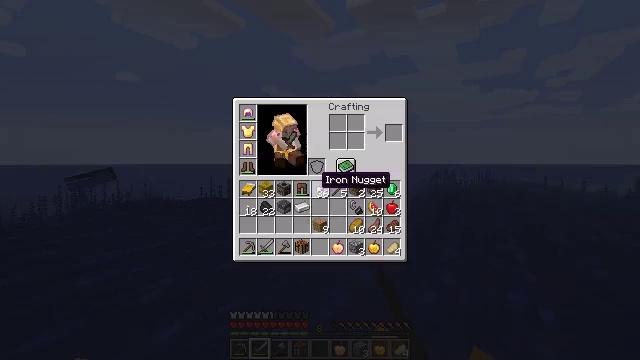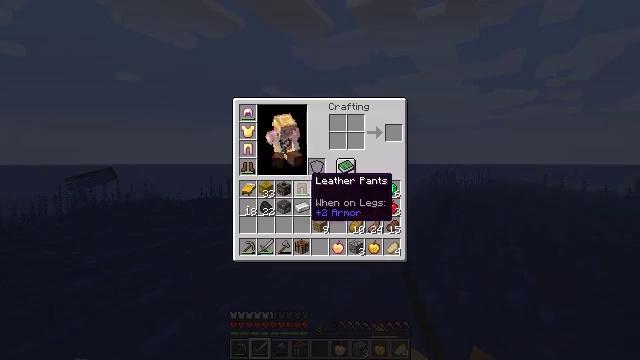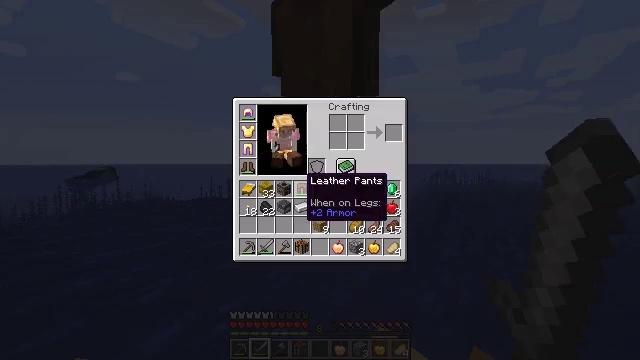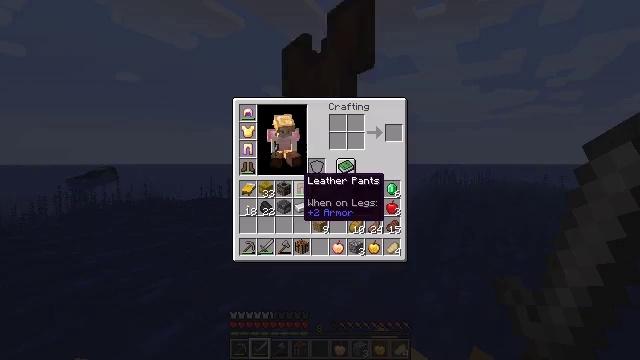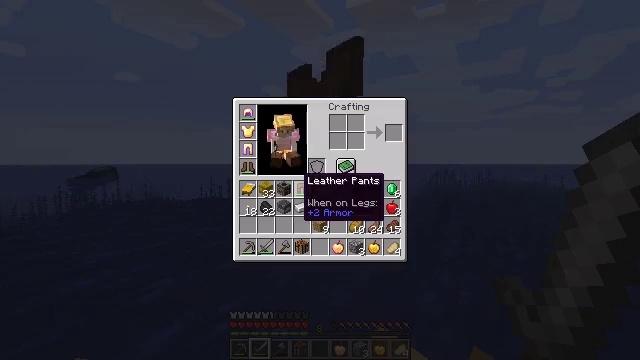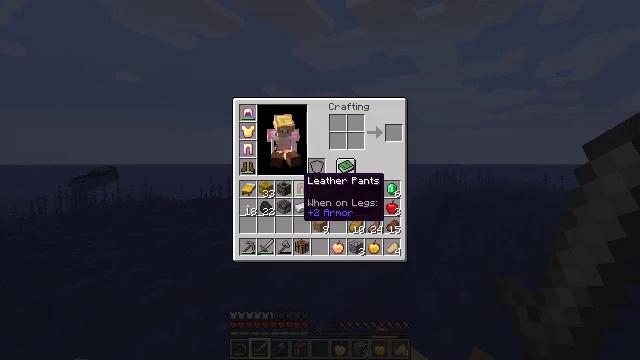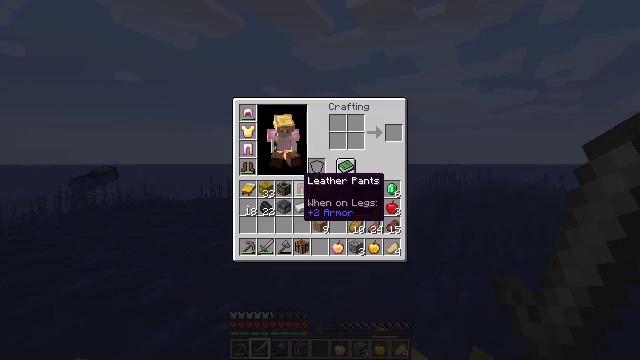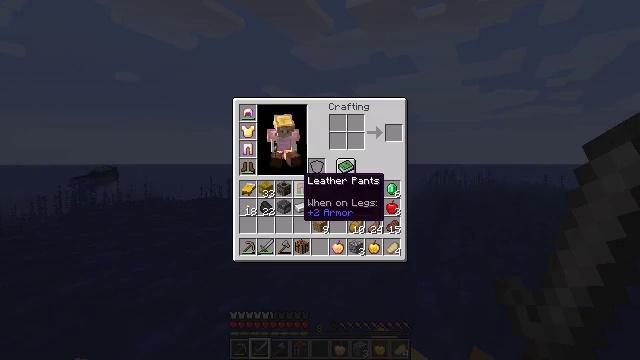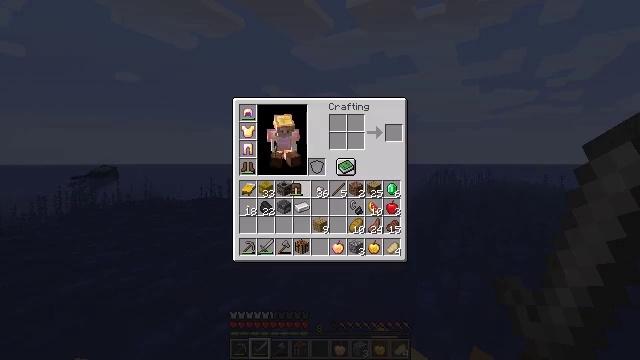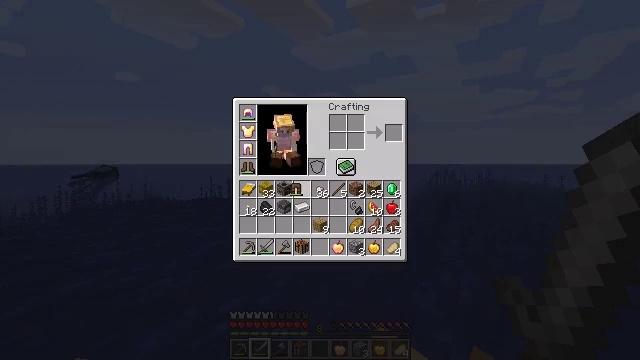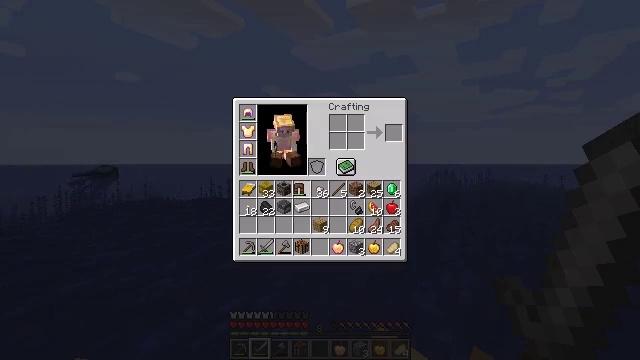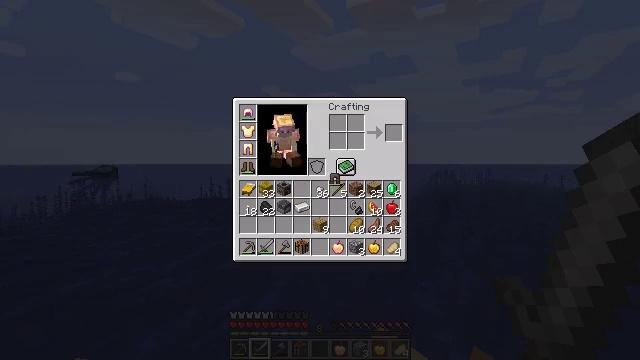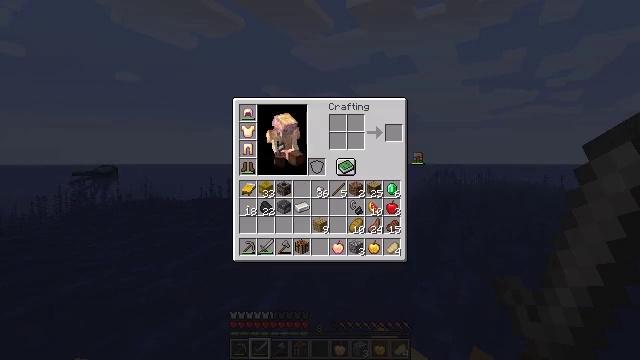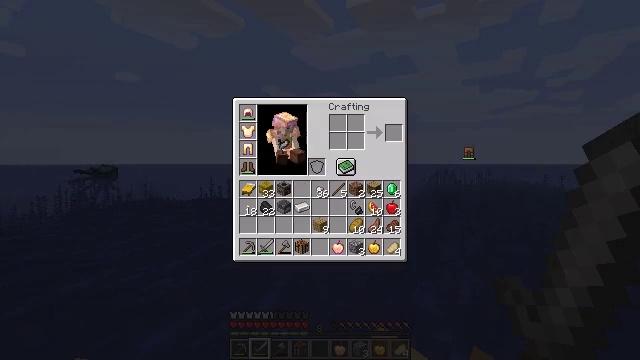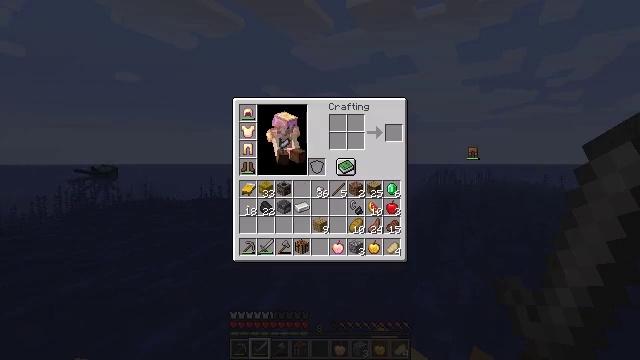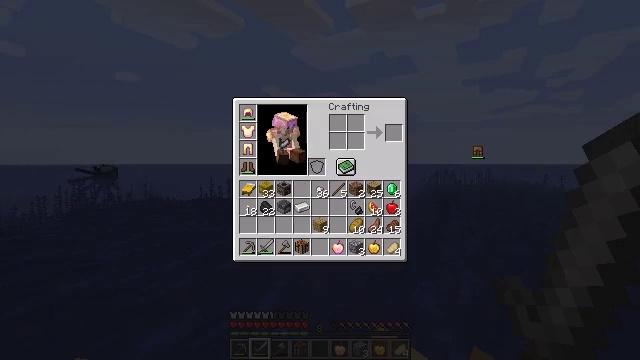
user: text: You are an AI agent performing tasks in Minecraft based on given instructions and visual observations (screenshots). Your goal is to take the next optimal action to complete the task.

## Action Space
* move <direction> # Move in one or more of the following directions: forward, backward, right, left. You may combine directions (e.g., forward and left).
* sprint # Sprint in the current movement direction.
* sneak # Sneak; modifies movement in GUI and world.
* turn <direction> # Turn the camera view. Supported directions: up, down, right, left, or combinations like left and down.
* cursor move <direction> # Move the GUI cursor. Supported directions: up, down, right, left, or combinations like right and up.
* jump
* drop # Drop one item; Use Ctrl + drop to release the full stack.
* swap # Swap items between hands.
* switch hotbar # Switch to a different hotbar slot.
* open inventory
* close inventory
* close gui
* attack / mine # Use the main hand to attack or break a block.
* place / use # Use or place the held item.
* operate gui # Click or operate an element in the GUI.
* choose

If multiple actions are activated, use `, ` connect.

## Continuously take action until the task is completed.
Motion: motion action
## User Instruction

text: Remove leather leggings from the inventory.
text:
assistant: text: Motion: cursor move left, open gui
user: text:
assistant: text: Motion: no_op
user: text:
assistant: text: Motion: no_op
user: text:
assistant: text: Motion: no_op
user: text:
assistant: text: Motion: no_op
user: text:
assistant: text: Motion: no_op
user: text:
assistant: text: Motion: no_op
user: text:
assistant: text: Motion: operate gui
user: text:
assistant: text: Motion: operate gui
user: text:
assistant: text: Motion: no_op
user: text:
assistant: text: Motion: cursor move right and up
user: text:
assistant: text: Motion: cursor move right and up
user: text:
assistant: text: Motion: cursor move right
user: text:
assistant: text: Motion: no_op
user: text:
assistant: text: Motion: no_op
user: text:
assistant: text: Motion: no_op
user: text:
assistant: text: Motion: no_op
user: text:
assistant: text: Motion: no_op
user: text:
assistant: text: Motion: operate gui
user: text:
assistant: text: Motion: operate gui
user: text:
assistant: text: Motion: operate gui
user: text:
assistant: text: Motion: no_op
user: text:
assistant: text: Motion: no_op
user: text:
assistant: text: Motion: no_op
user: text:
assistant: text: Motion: cursor move down
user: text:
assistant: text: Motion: cursor move left and down
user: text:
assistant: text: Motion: no_op